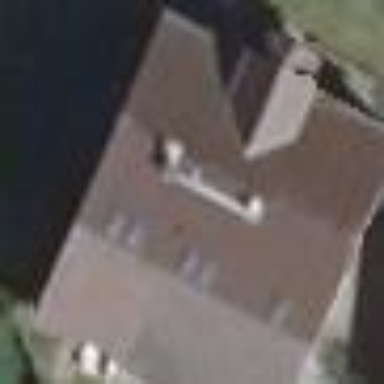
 where the roof is oriented along the structure."